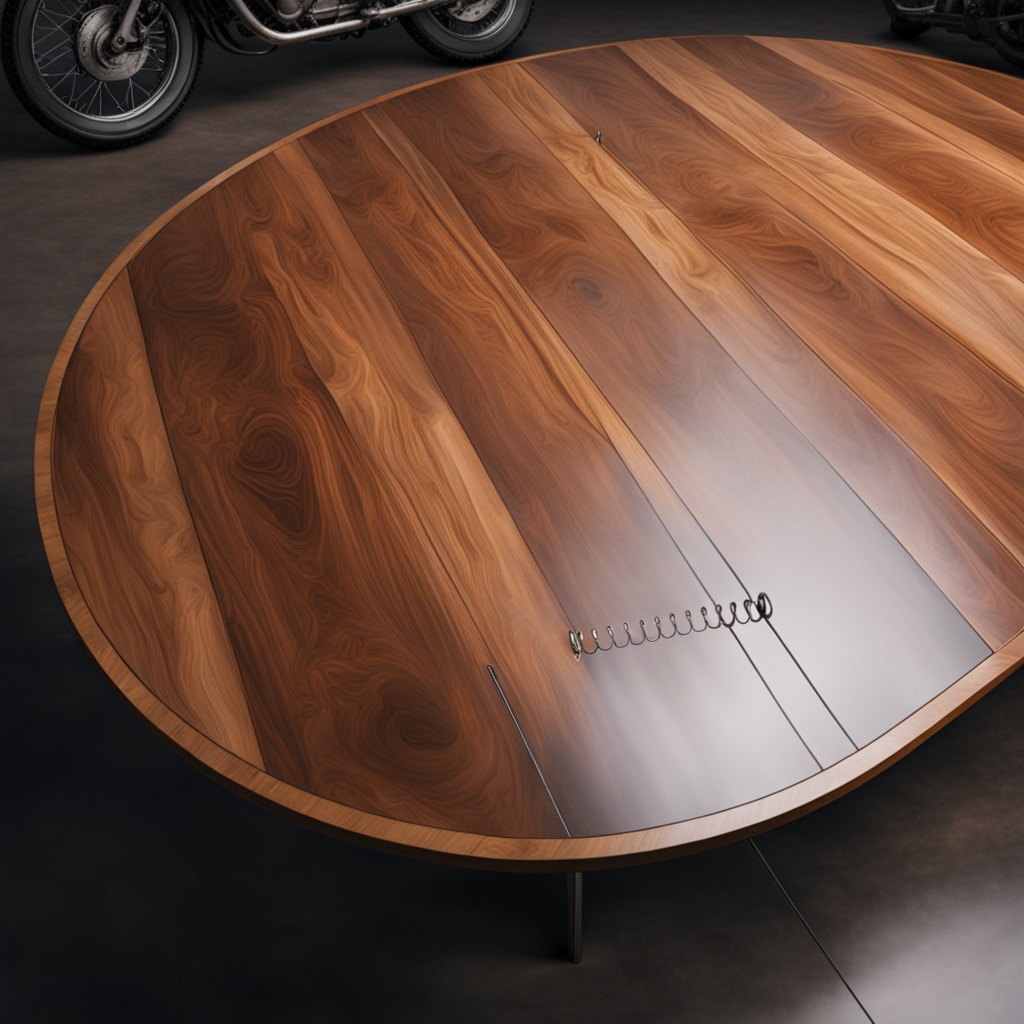
A coiled metal spring lies on the wooden table.